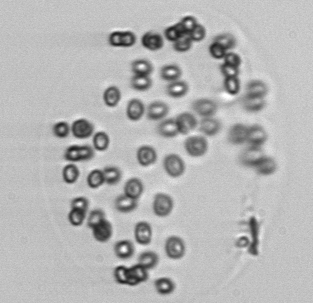
Label: Phaeocystis